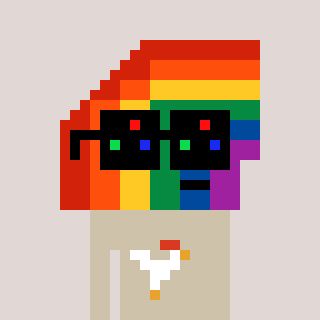
a pixel art character with square black sunglasses, a rainbow-shaped head and a bege-colored body on a warm background